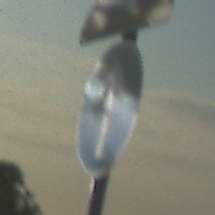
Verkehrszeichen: VorgeschriebeneFahrtrichtungGeradeaus
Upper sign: Lichtzeichenanlage
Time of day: MorningAfternoon
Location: Outdoor (Nature)
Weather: Clear
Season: NotSpecified
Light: Natural